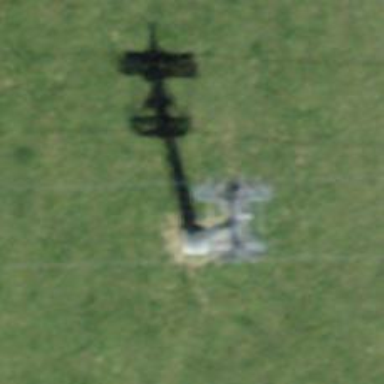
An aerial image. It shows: Pylon used for aerialway.